Interaction volume radius: 5 \u00c5
Interaction volume height: 15 \u00c5
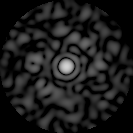
Disorder parameter: 0.7897